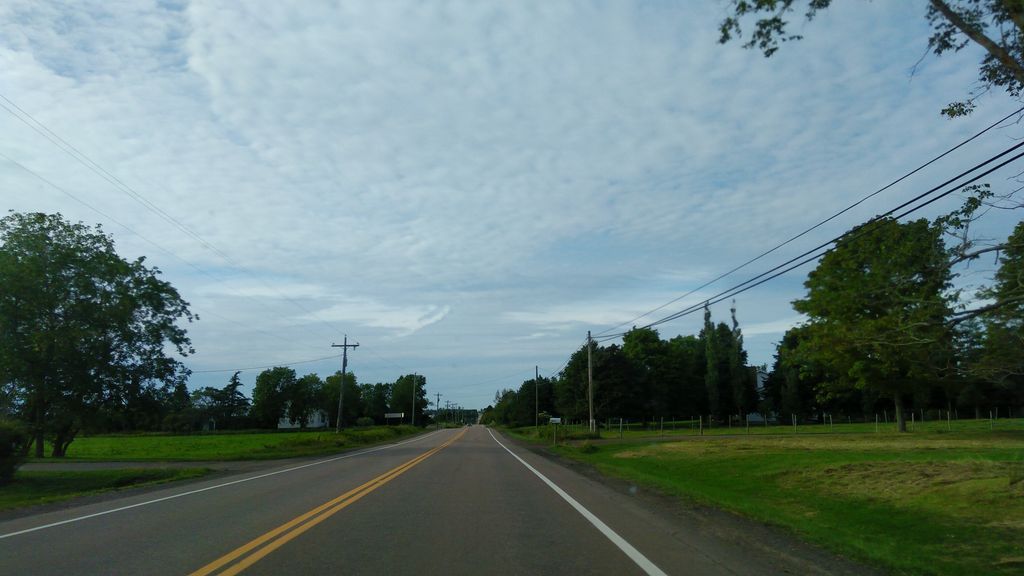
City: charlottetown